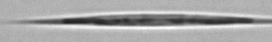
Label: Calciosolenia_brasiliensis